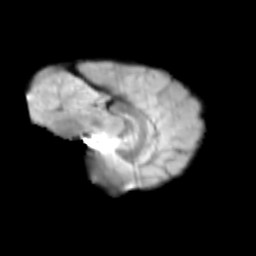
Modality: T2w
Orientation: sagittal
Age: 12
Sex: female
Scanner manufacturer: siemens
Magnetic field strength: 3 T
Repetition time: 3.8 s
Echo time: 0.07 s